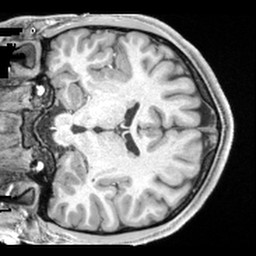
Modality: T1w
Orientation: coronal